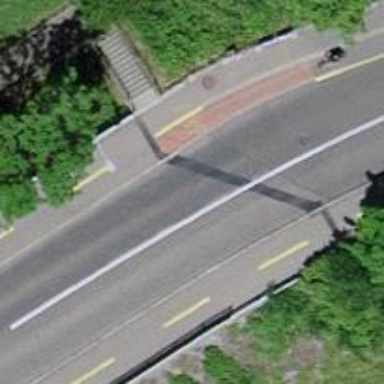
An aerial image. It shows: Asphalt cycleway for cycling.